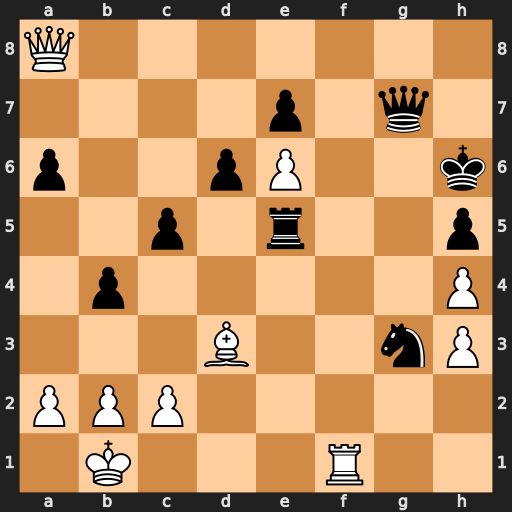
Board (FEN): Q7/4p1q1/p2pP2k/2p1r2p/1p5P/3B2nP/PPP5/1K3R2
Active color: w
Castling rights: -
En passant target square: -
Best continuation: Qf3 Nxf1 Qf4+